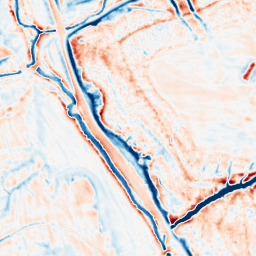
Category: multiscale
Decomposition family: dog_multiscale
Decomposition parameters: sigma_ratio: 1.4
n_scales: 6
base_sigma: 0.5
Upsampling method: bilinear
Upsampling parameters: scale: 8
Upsampling scale: 8